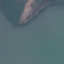
Land use / land cover class: SeaLake